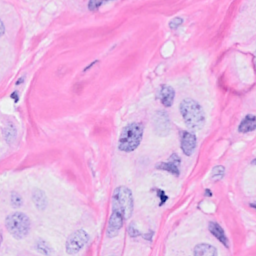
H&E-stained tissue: Breast